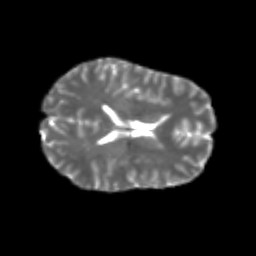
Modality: T2w
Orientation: axial
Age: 22
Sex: female
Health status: healthy
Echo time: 0.074 s